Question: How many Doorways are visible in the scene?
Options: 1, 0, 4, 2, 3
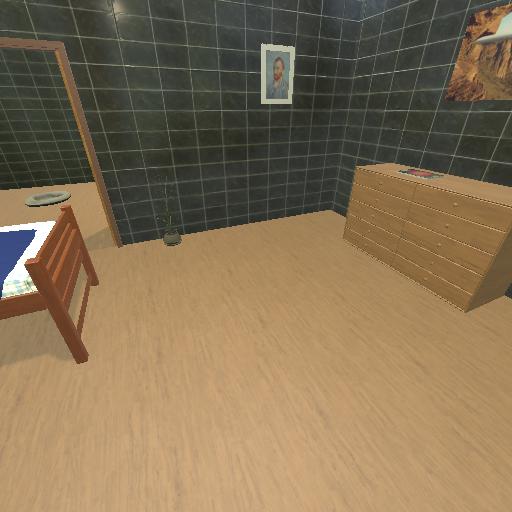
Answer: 1